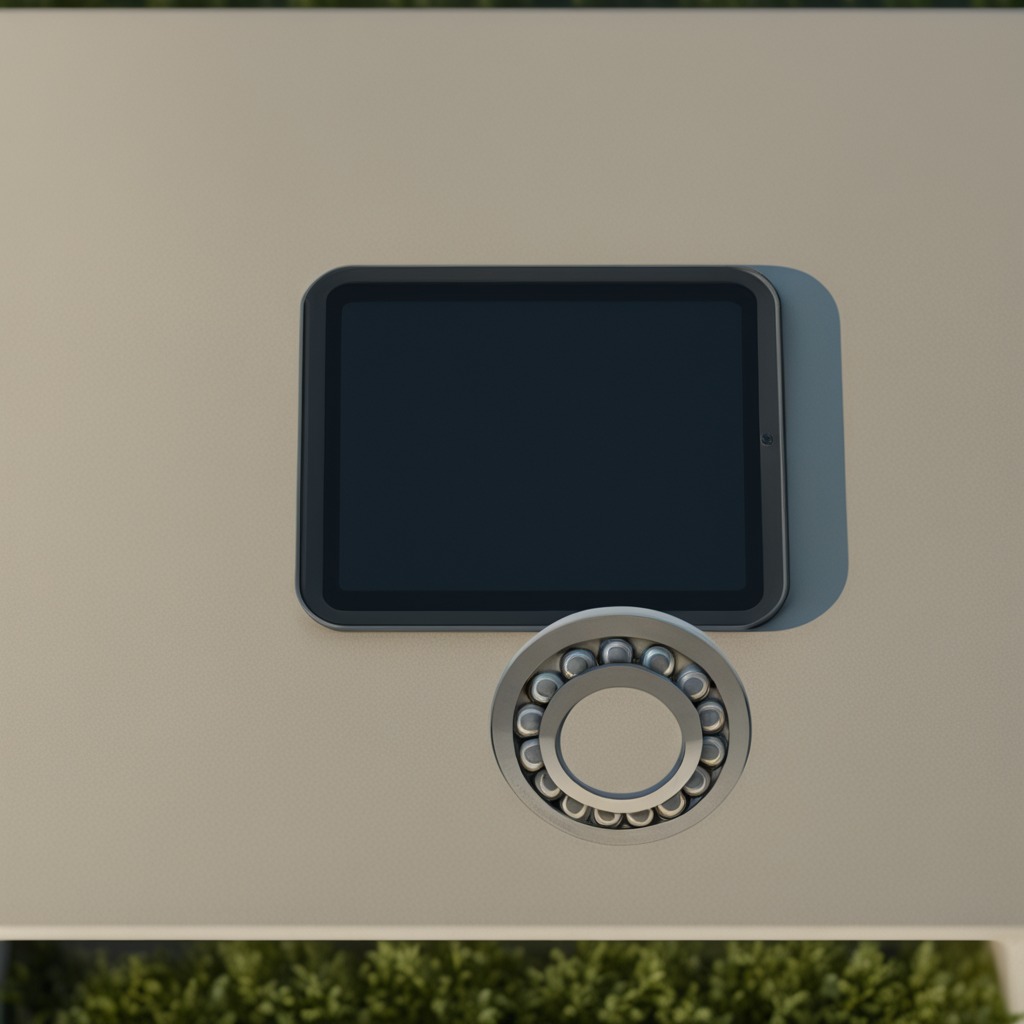
A metal ball bearing is lying on a clean utility table in a temporary outdoor tool station afternoon light present textured surface.